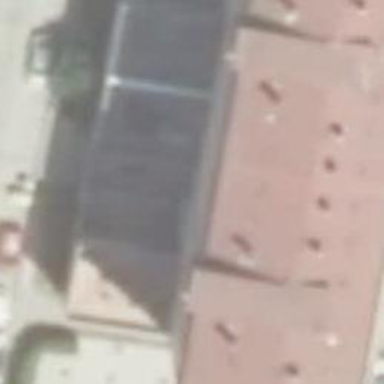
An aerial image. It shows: Part of building.